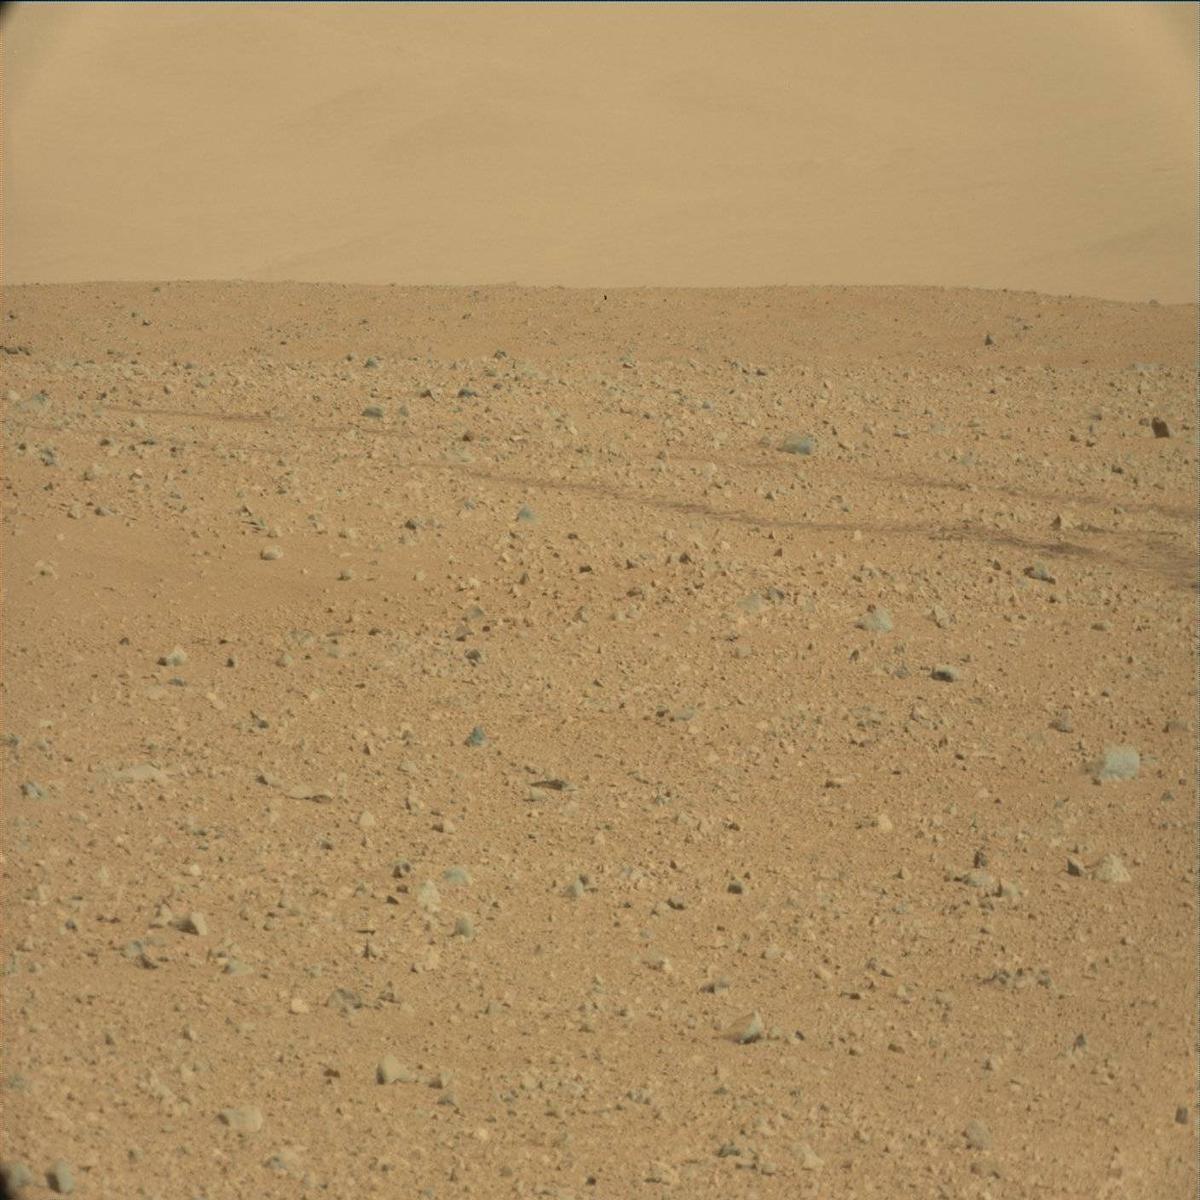
Terrain classes present: Bedrock, Ridge, Rock, Sand / Soil, Track